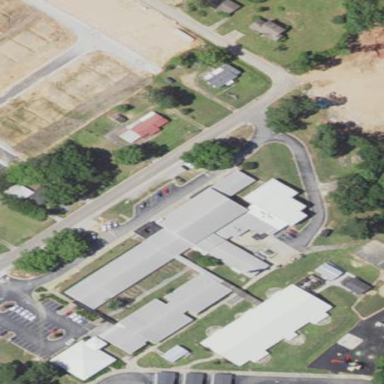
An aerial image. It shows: School building.